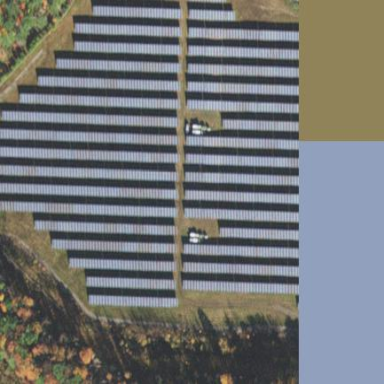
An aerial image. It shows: Solar power plant with photovoltaic technology surrounded by fence.